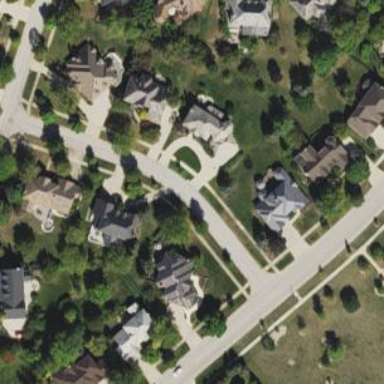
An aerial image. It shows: Residential road with separate asphalt sidewalk.